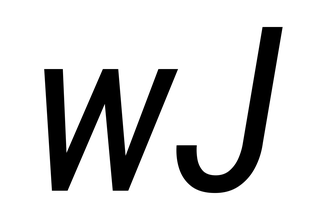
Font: Roboto-Italic_Condensed_Italic